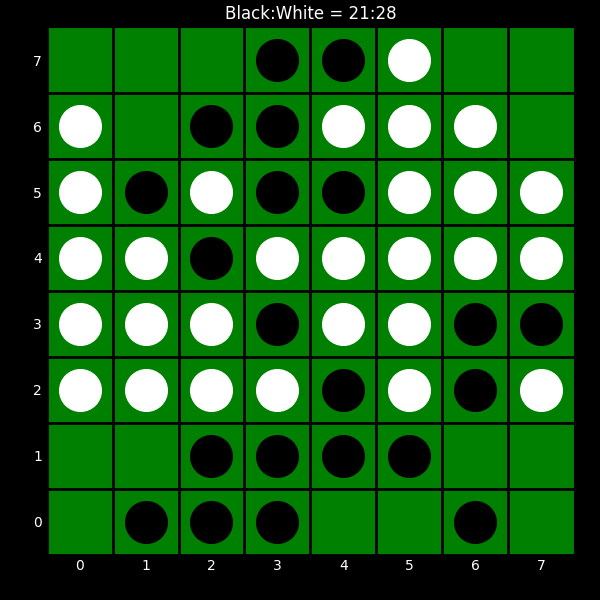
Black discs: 21
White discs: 28